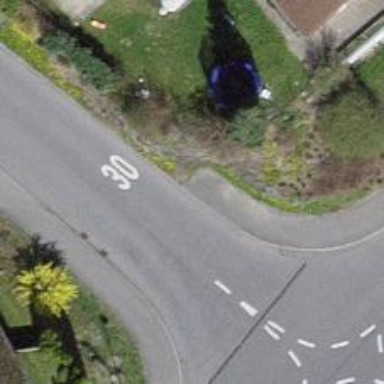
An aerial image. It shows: Kerb serving as barrier.